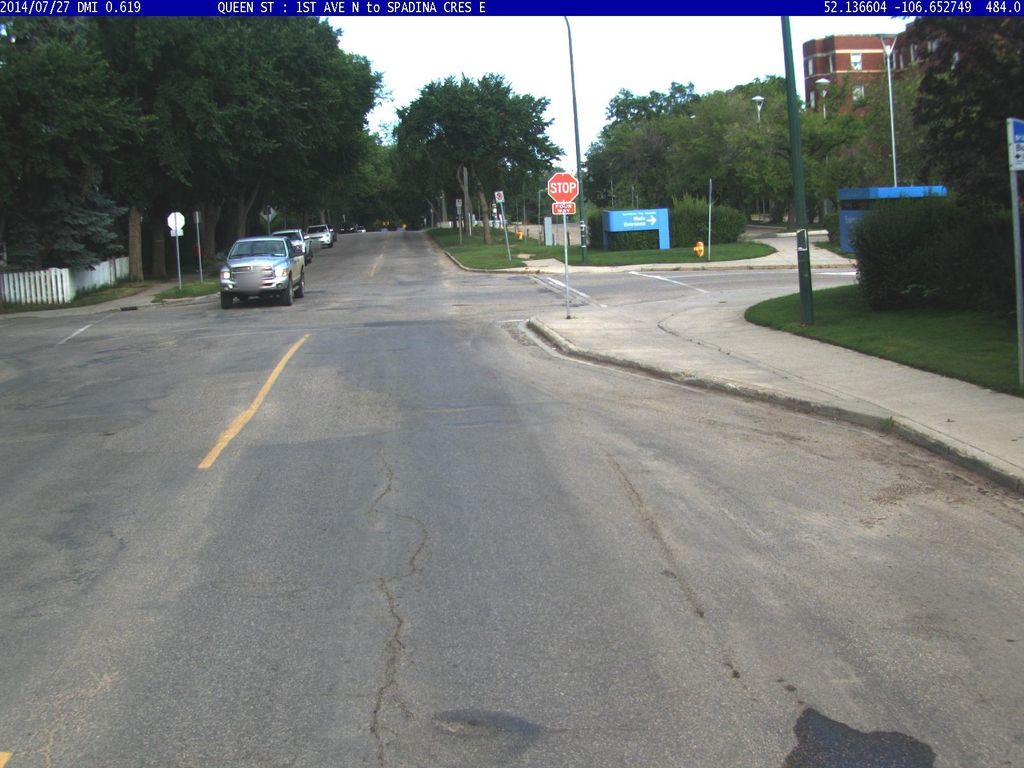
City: saskatoon